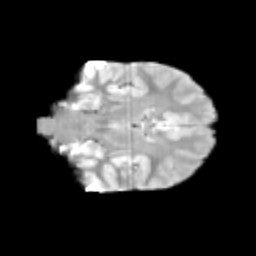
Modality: T2w
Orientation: coronal
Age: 11
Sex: male
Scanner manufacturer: siemens
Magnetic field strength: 3 T
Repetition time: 3.8 s
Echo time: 0.07 s